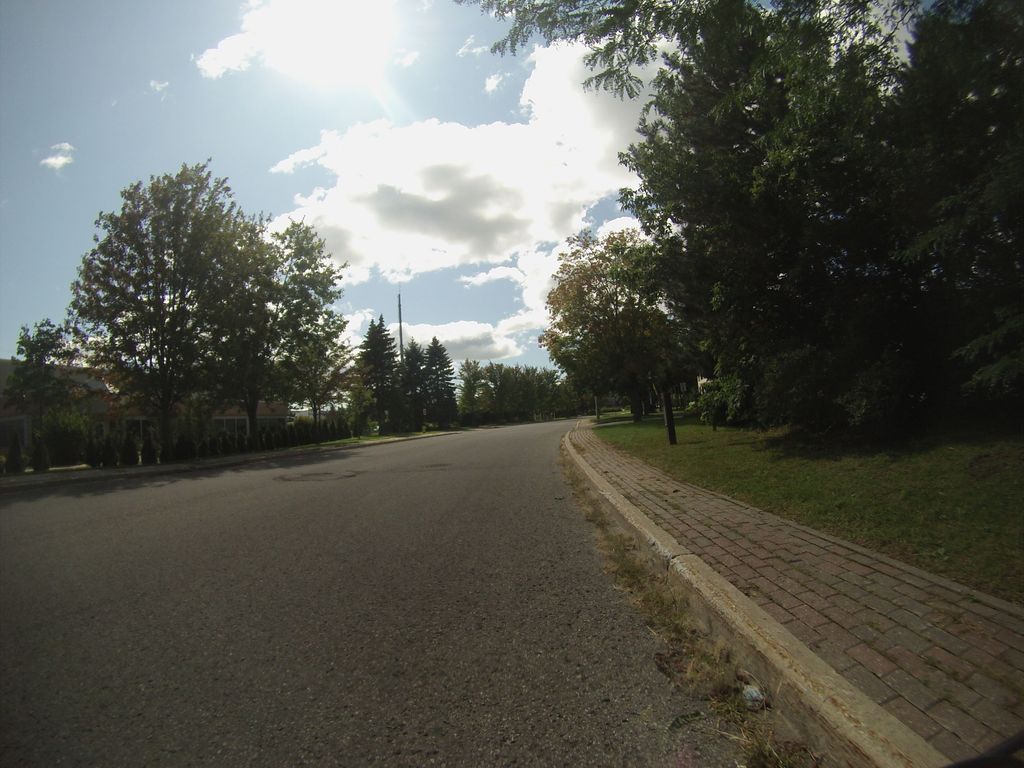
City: ottawa-gatineau